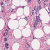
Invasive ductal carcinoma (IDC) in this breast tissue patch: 1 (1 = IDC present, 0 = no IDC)